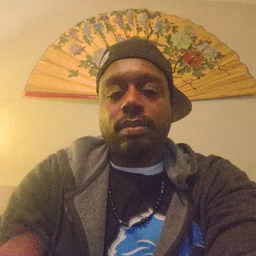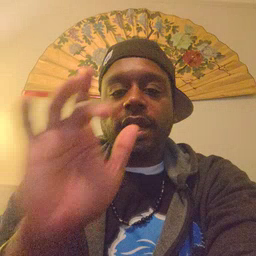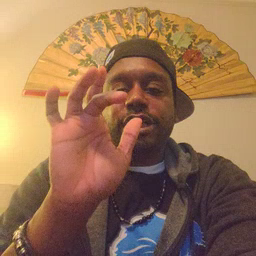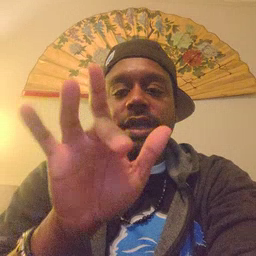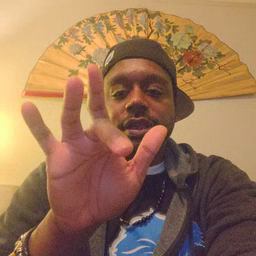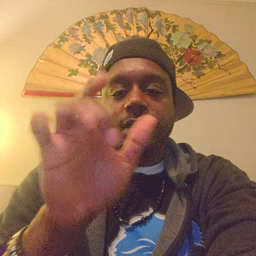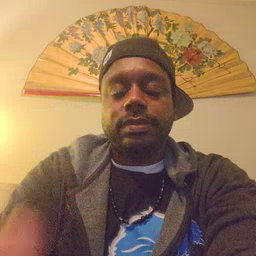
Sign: touch